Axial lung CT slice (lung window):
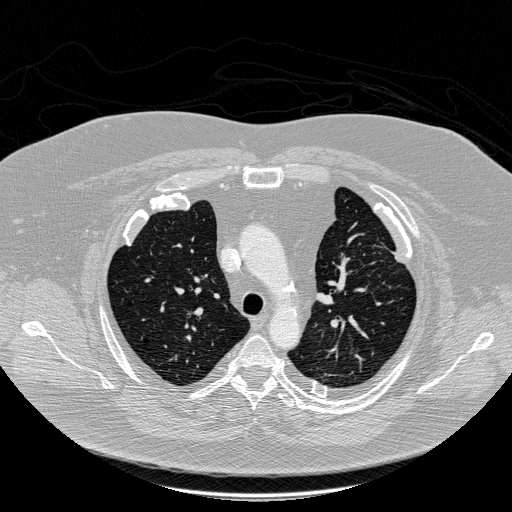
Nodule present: no